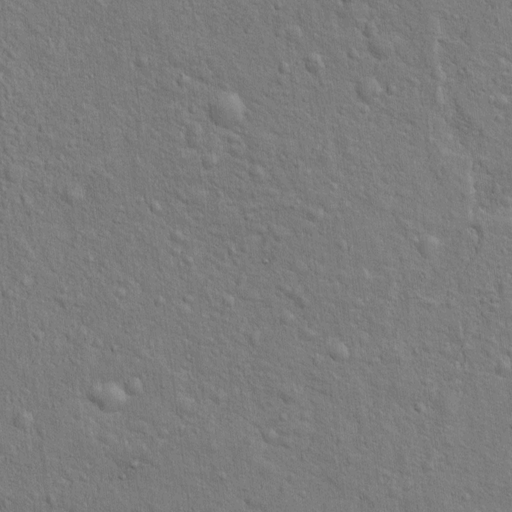
Classes present: Background